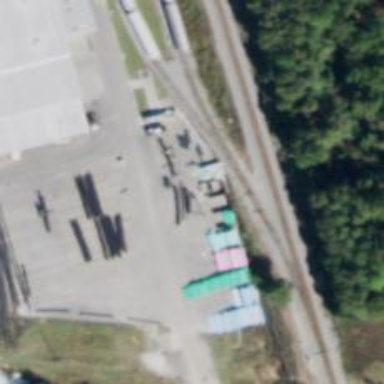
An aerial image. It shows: Rail spur service.